Question: sometimes a red triangle appears over some (not all!) of my requirement artifacts that I have constructed before starting more detailed UML work and development.
I have no idea what causes it or what it is meant to express.
What's more, I cannot get rid of it. ;)

As far as I know this has nothing to do with the UML or SysML specification - or does it?
Can anyone explain?
Thanks :)
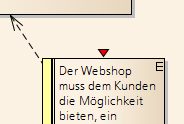
Answer: It has nothing to do with UML or SySML. What is says is that someone bookmarked the element. You may have done so by accident by pressing shift-spacebar.
If you search the help file for "Manage Bookmarks" you will get the full explanation.